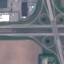
Land use / land cover class: Highway